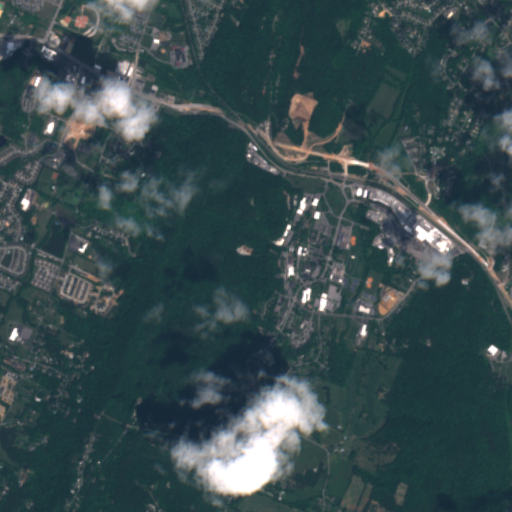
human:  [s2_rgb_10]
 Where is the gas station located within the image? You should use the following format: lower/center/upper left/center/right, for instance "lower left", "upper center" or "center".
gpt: The gas station is located in the upper left of the image.
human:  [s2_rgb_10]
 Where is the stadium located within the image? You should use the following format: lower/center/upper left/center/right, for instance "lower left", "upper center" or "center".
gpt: The stadium is located in the upper center of the image.
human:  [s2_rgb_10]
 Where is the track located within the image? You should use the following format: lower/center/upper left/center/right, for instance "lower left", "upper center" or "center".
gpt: The track is located in the center right of the image.
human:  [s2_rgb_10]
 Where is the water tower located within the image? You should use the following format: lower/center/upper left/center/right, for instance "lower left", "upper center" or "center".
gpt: The water tower is located in the lower right of the image.
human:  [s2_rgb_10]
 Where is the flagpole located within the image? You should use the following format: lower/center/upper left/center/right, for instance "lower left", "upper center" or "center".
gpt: The flagpole is located in the upper left of the image.
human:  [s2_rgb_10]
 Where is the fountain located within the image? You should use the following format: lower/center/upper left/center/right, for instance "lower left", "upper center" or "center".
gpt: The fountain is located in the center of the image.
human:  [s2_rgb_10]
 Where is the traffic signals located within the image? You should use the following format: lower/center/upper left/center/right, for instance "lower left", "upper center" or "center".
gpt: The traffic signals is located in the upper left of the image.
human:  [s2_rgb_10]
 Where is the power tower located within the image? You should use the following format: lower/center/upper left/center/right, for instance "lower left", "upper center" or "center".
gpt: There is no power tower in the image.